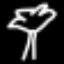
Label: palm tree